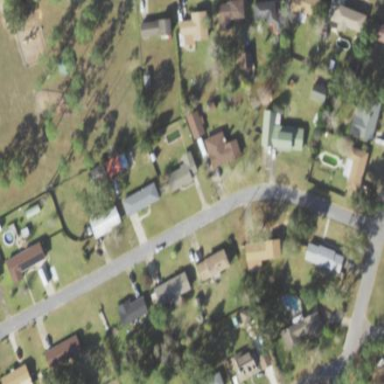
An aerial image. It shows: Residential area composed of single-family homes.